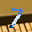
Label: 7